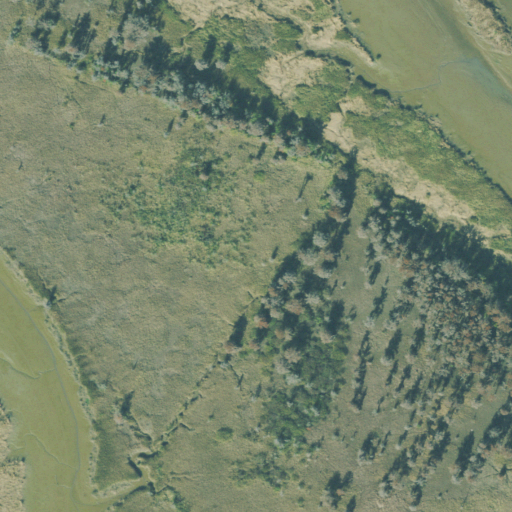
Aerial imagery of island in Georgia named Hog Marsh Island containing woody wetlands, herbaceous wetlands, and open water